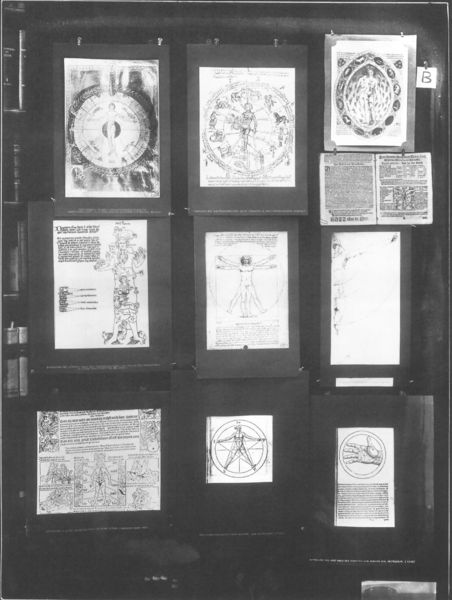
Titel: Mnemosyne (Bilderatlas, Fotos der Tafeln)
Künstler: Aby Warburg
Institution: London, The Warburg Institute Archive ©
Schlagwörter: hand, mann, anatomie, arme, mensch, kreis, oval, schrift, bilder, papier, graphik, linien, rad, tafel, collage, foto, fotografie, photographie, buch, zettel, druck, druckgraphik, druckgrafik, schwarzweiß, text, medizin, entwurf, buchseite, photo, ausstellung, mittelalter, mandala, buchseiten, sternzeichen, proportionen, zeichnungen, zeichung, leonardo, leonardo da vinci, mandorla, astronomie, manuskript, warburg, zusammenstellung, gesundheit, sternkreiszeichen, aby warburg, aby, bildertafel, künstlernotiz, bildteil, sternkreiszeichne